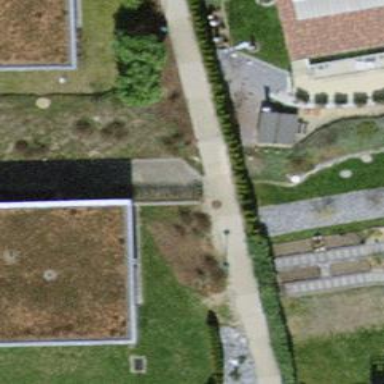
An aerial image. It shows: Footway.